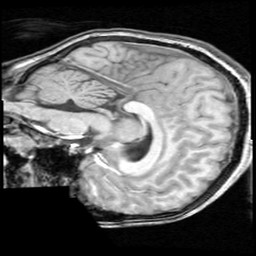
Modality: T1w
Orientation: sagittal
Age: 11
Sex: female
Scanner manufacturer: ge
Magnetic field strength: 1.5 T
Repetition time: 0.03333 s
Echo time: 0.008 s